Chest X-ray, AP view. Patient: 37 years old, sex F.
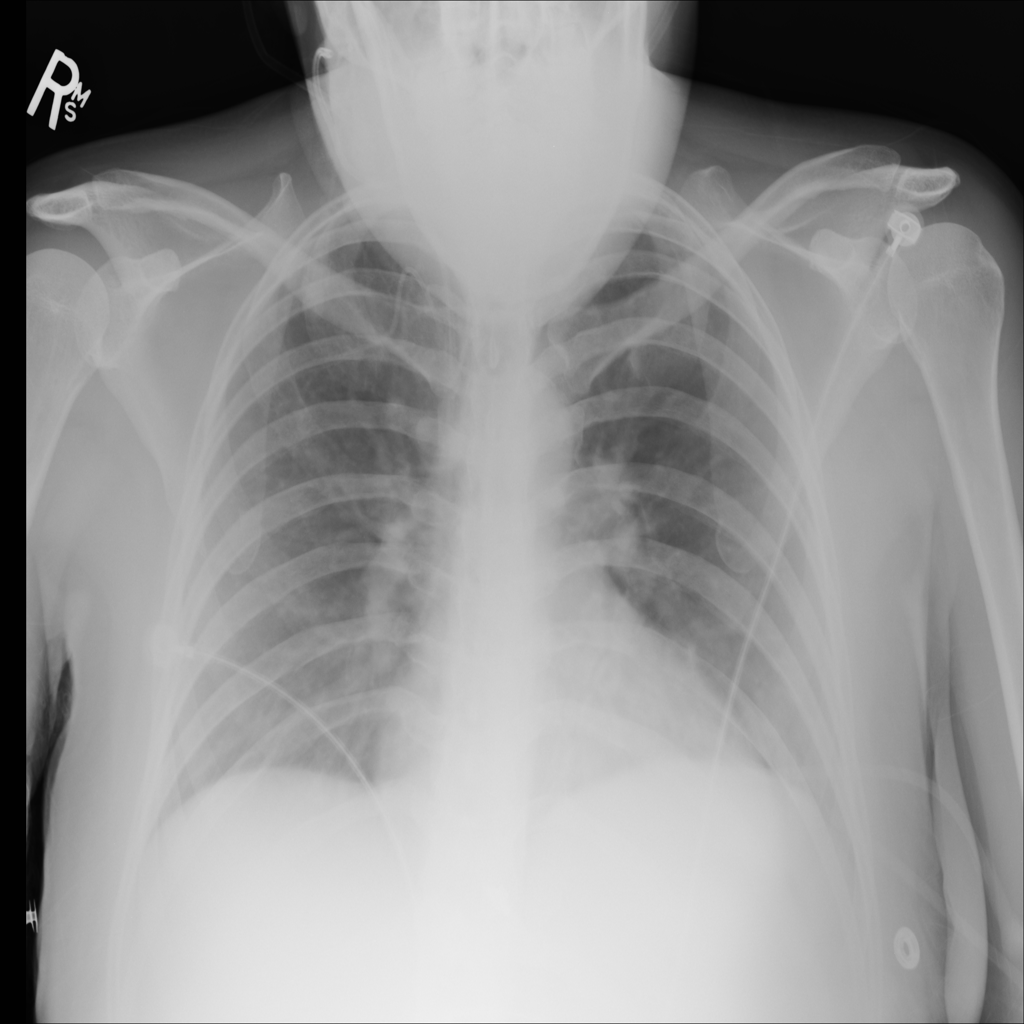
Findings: No Finding